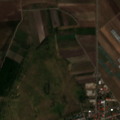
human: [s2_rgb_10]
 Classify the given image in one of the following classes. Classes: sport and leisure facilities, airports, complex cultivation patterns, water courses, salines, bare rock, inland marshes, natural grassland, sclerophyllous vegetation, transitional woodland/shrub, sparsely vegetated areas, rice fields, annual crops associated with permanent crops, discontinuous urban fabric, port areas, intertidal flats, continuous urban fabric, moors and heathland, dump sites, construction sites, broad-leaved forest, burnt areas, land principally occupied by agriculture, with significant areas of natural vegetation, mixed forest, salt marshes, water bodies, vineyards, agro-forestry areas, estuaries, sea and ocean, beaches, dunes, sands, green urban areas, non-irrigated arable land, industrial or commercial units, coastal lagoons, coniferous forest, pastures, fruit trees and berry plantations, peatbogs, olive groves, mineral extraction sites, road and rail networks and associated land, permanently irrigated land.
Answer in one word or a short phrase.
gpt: discontinuous urban fabric, non-irrigated arable land, pastures, land principally occupied by agriculture, with significant areas of natural vegetation